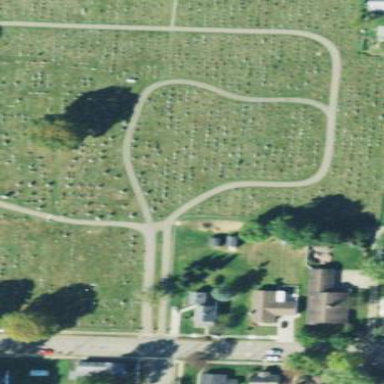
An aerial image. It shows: Cemetery.